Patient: sex F, age 57
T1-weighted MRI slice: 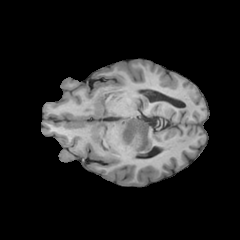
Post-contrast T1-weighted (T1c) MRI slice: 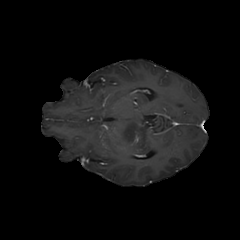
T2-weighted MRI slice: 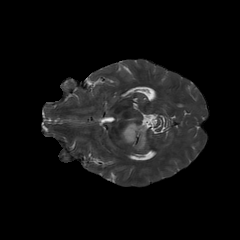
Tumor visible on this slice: yes
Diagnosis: Astrocytoma, IDH-wildtype
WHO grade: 3